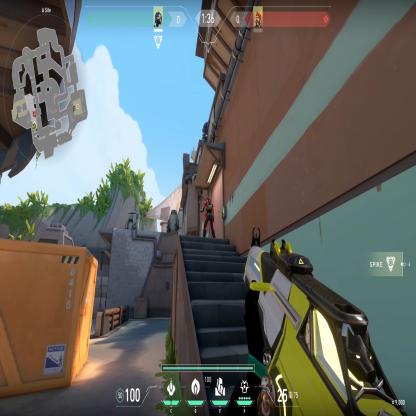
Label: enemy